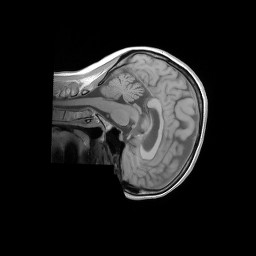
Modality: T1w
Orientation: sagittal
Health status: ill
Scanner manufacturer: siemens
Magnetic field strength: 3 T
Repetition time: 0.44 s
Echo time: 0.00266 s